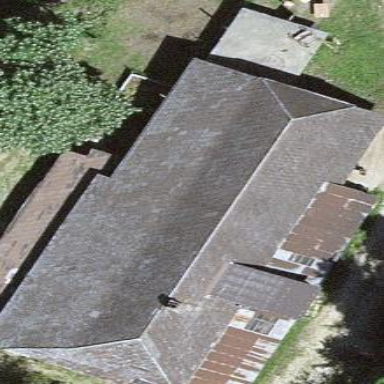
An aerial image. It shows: Farm building.